Field crop: tomato
Growth stage: 2
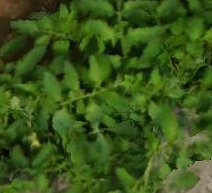
Species: tomato